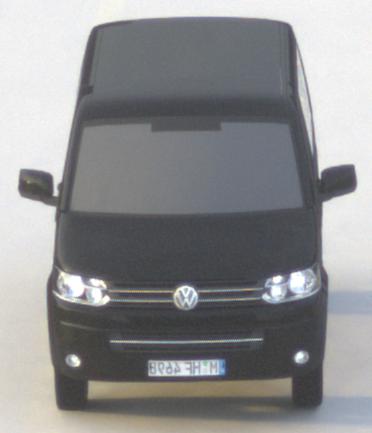
Make: VW Commercial Vehicles (Nutzfahrzeuge)
Model: T5 Multivan 2.0
Detailed model: T5 Multivan
Model produced from: 2009/09
Model produced until: 2013/06
Doors: 4
Color: black
Road condition: dry road
Daytime: sunrise or sunset
Contrast: low contrast